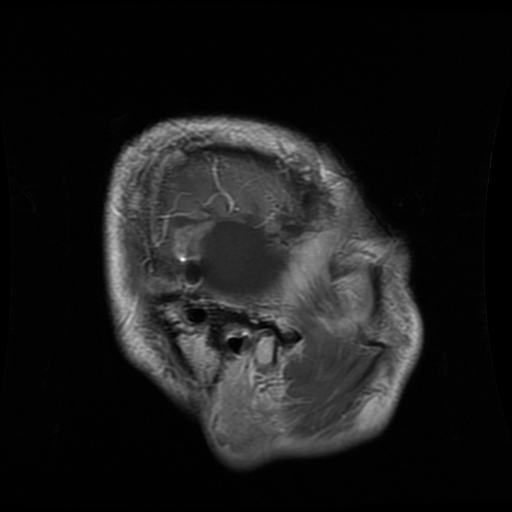
Label: glioma